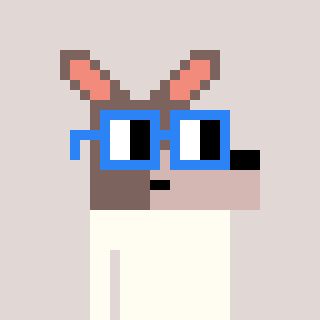
a pixel art character with square blue glasses, a kangaroo-shaped head and a gold-colored body on a warm background